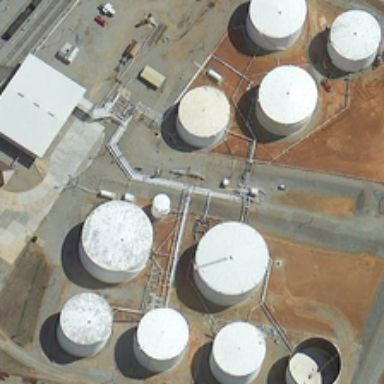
There are several white columnar tanks in the two pieces of land .